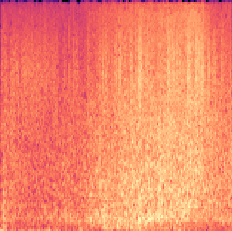
Sound class: Sea waves